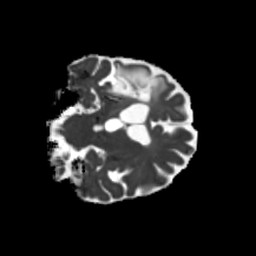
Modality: MD
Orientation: coronal
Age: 64
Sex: female
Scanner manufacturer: siemens
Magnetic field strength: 3 T
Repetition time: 5.25 s
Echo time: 0.08 s